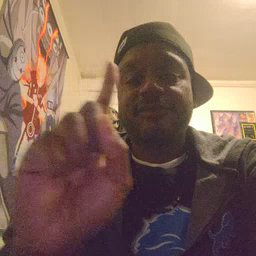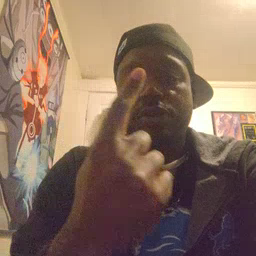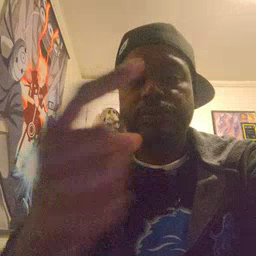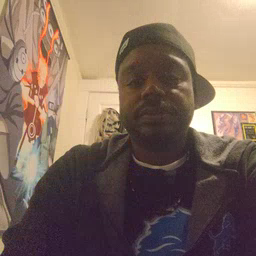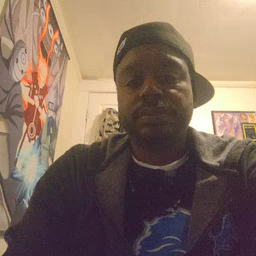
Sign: first